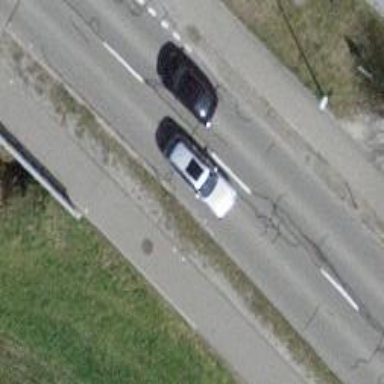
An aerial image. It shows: Secondary road with asphalt surface.